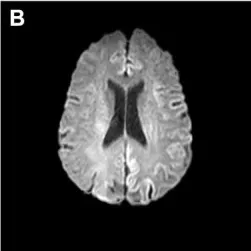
Brain MRI at presentation shows cortical DWI hyperintensities "cortical ribboning.
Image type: radiology (mri)